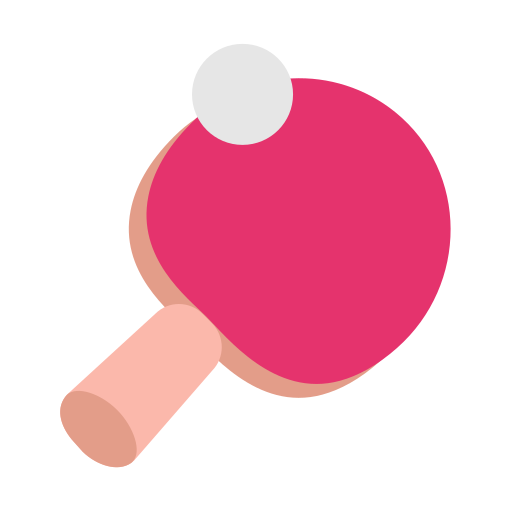
ping pong flat